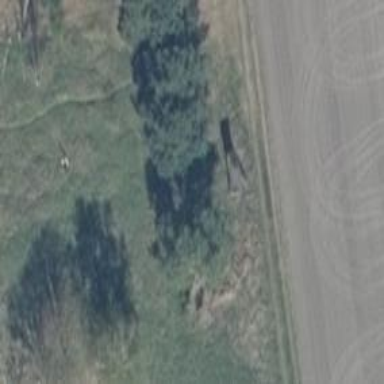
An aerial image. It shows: Hunting stand.